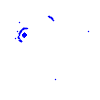
Particle: electron